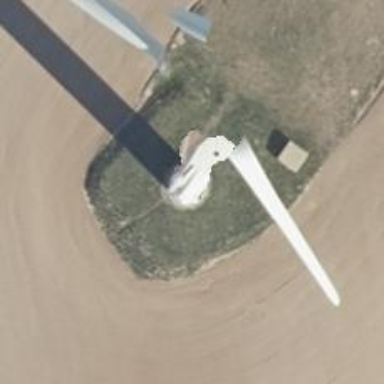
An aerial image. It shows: Wind generator powered by horizontal-axis wind turbine.